Interaction volume radius: 5 \u00c5
Interaction volume height: 15 \u00c5
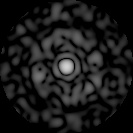
Disorder parameter: 0.8116